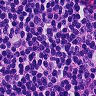
Metastatic tissue present: no